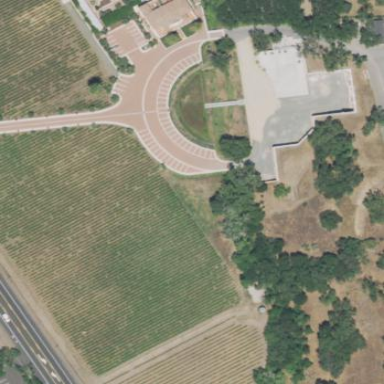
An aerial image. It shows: Vineyard with grape crops.